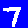
Digit: 7